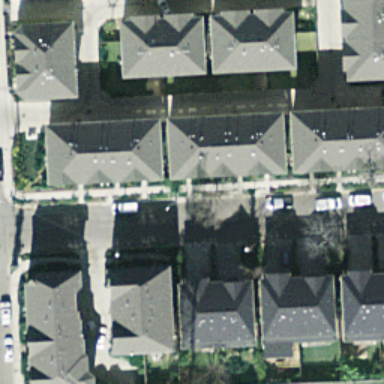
This is a dense residential area with houses and plants .